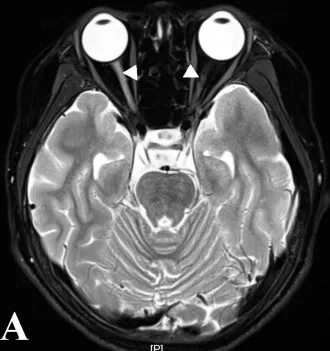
MRI at relapse and follow-up. Axial orbital T2-weighted image showing lesions in bilateral optic nerve with gadolinium enhancement in the T1-weighted gadolinium-enhanced image at relapse in April 2021 (A, B).
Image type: radiology (mri)